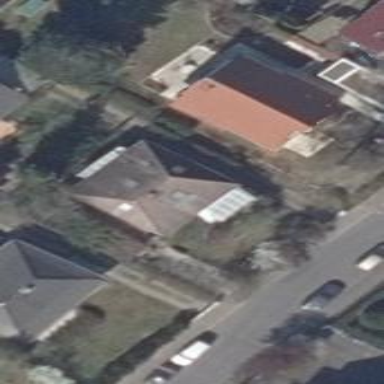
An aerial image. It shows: Detached building with hipped roof.